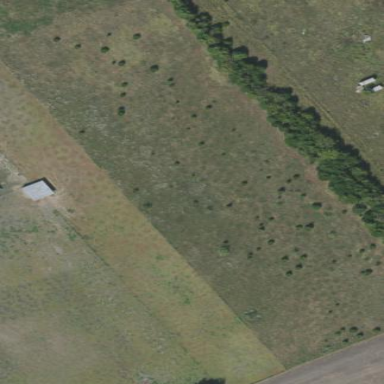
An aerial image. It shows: Grassy plot in green zone.